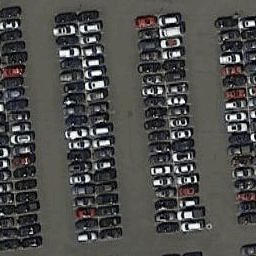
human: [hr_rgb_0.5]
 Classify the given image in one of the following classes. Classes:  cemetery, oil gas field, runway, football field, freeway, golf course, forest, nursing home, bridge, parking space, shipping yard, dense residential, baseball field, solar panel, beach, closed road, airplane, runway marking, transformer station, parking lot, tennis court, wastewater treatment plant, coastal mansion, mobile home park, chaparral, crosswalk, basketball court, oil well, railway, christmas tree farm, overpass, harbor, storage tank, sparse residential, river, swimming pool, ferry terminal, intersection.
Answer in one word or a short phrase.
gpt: parking lot